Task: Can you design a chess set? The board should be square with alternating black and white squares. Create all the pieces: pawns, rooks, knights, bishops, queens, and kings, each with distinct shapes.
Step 3004:
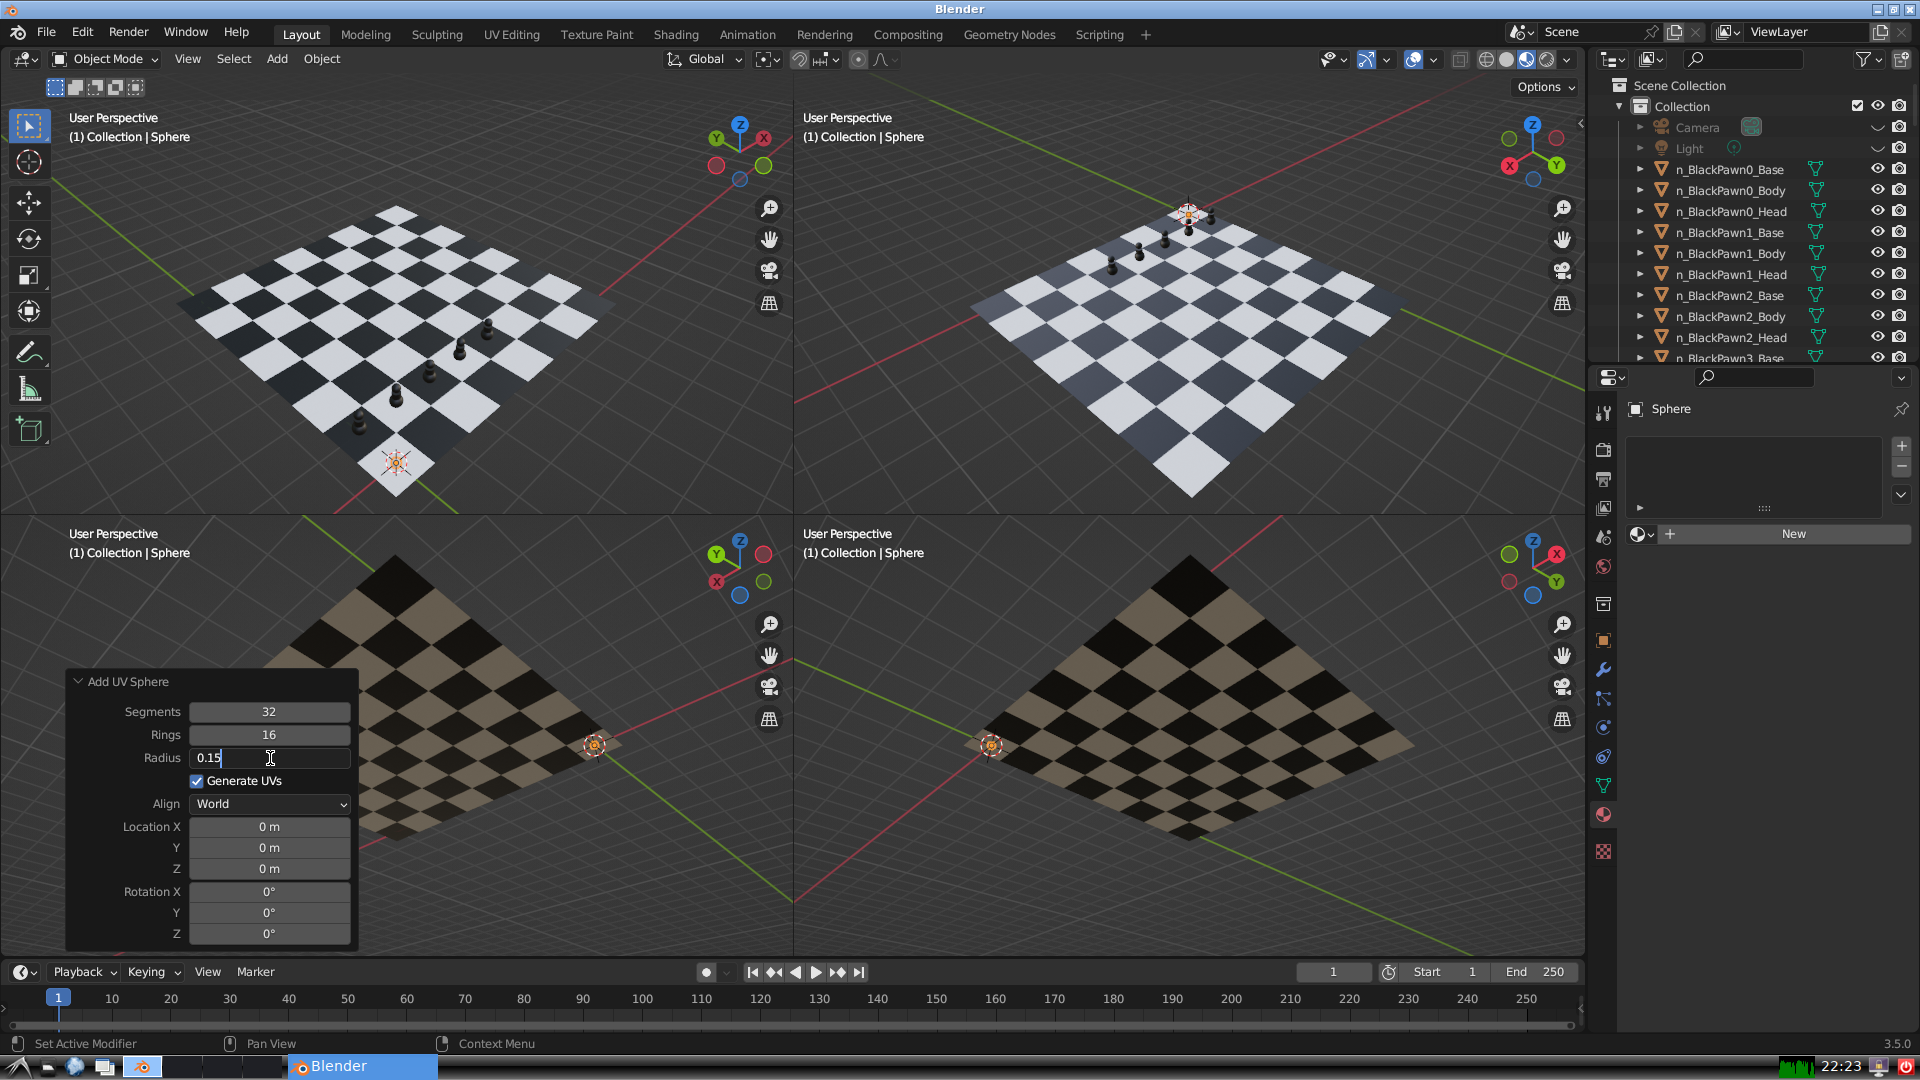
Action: {"key_press": ['Return']}